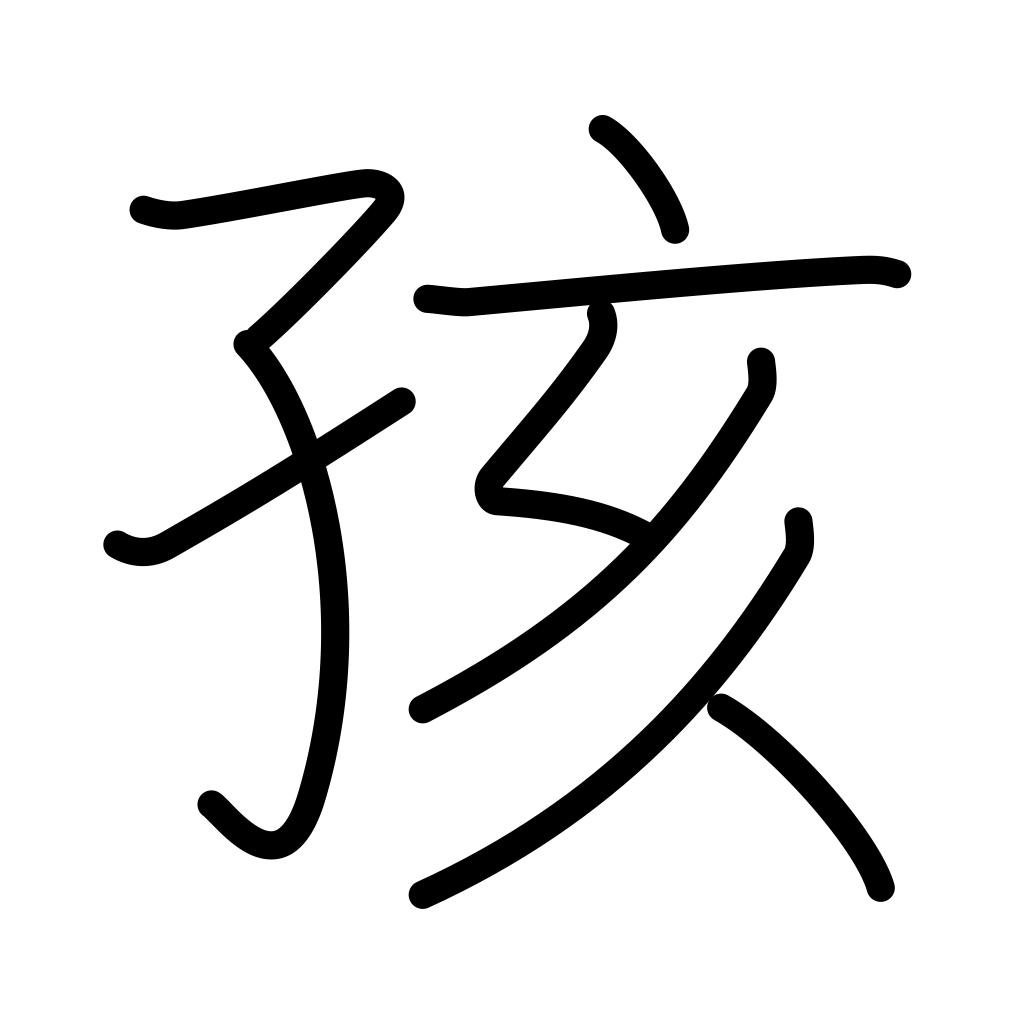
Meaning: baby, infancy